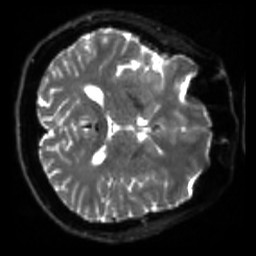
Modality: sbref
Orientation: axial
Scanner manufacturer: siemens
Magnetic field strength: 3 T
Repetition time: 4 s
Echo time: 0.0594 s